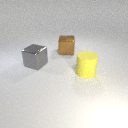
large gray metal cube behind large yellow rubber cylinder